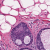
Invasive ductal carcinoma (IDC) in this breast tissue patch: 0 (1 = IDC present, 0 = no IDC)